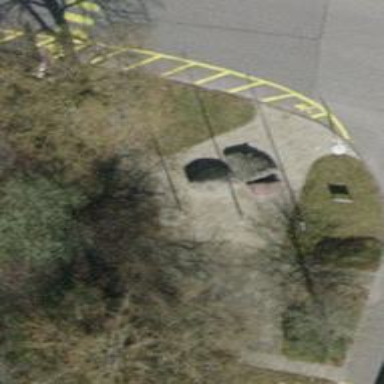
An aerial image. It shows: Flagpole structure.